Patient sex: F
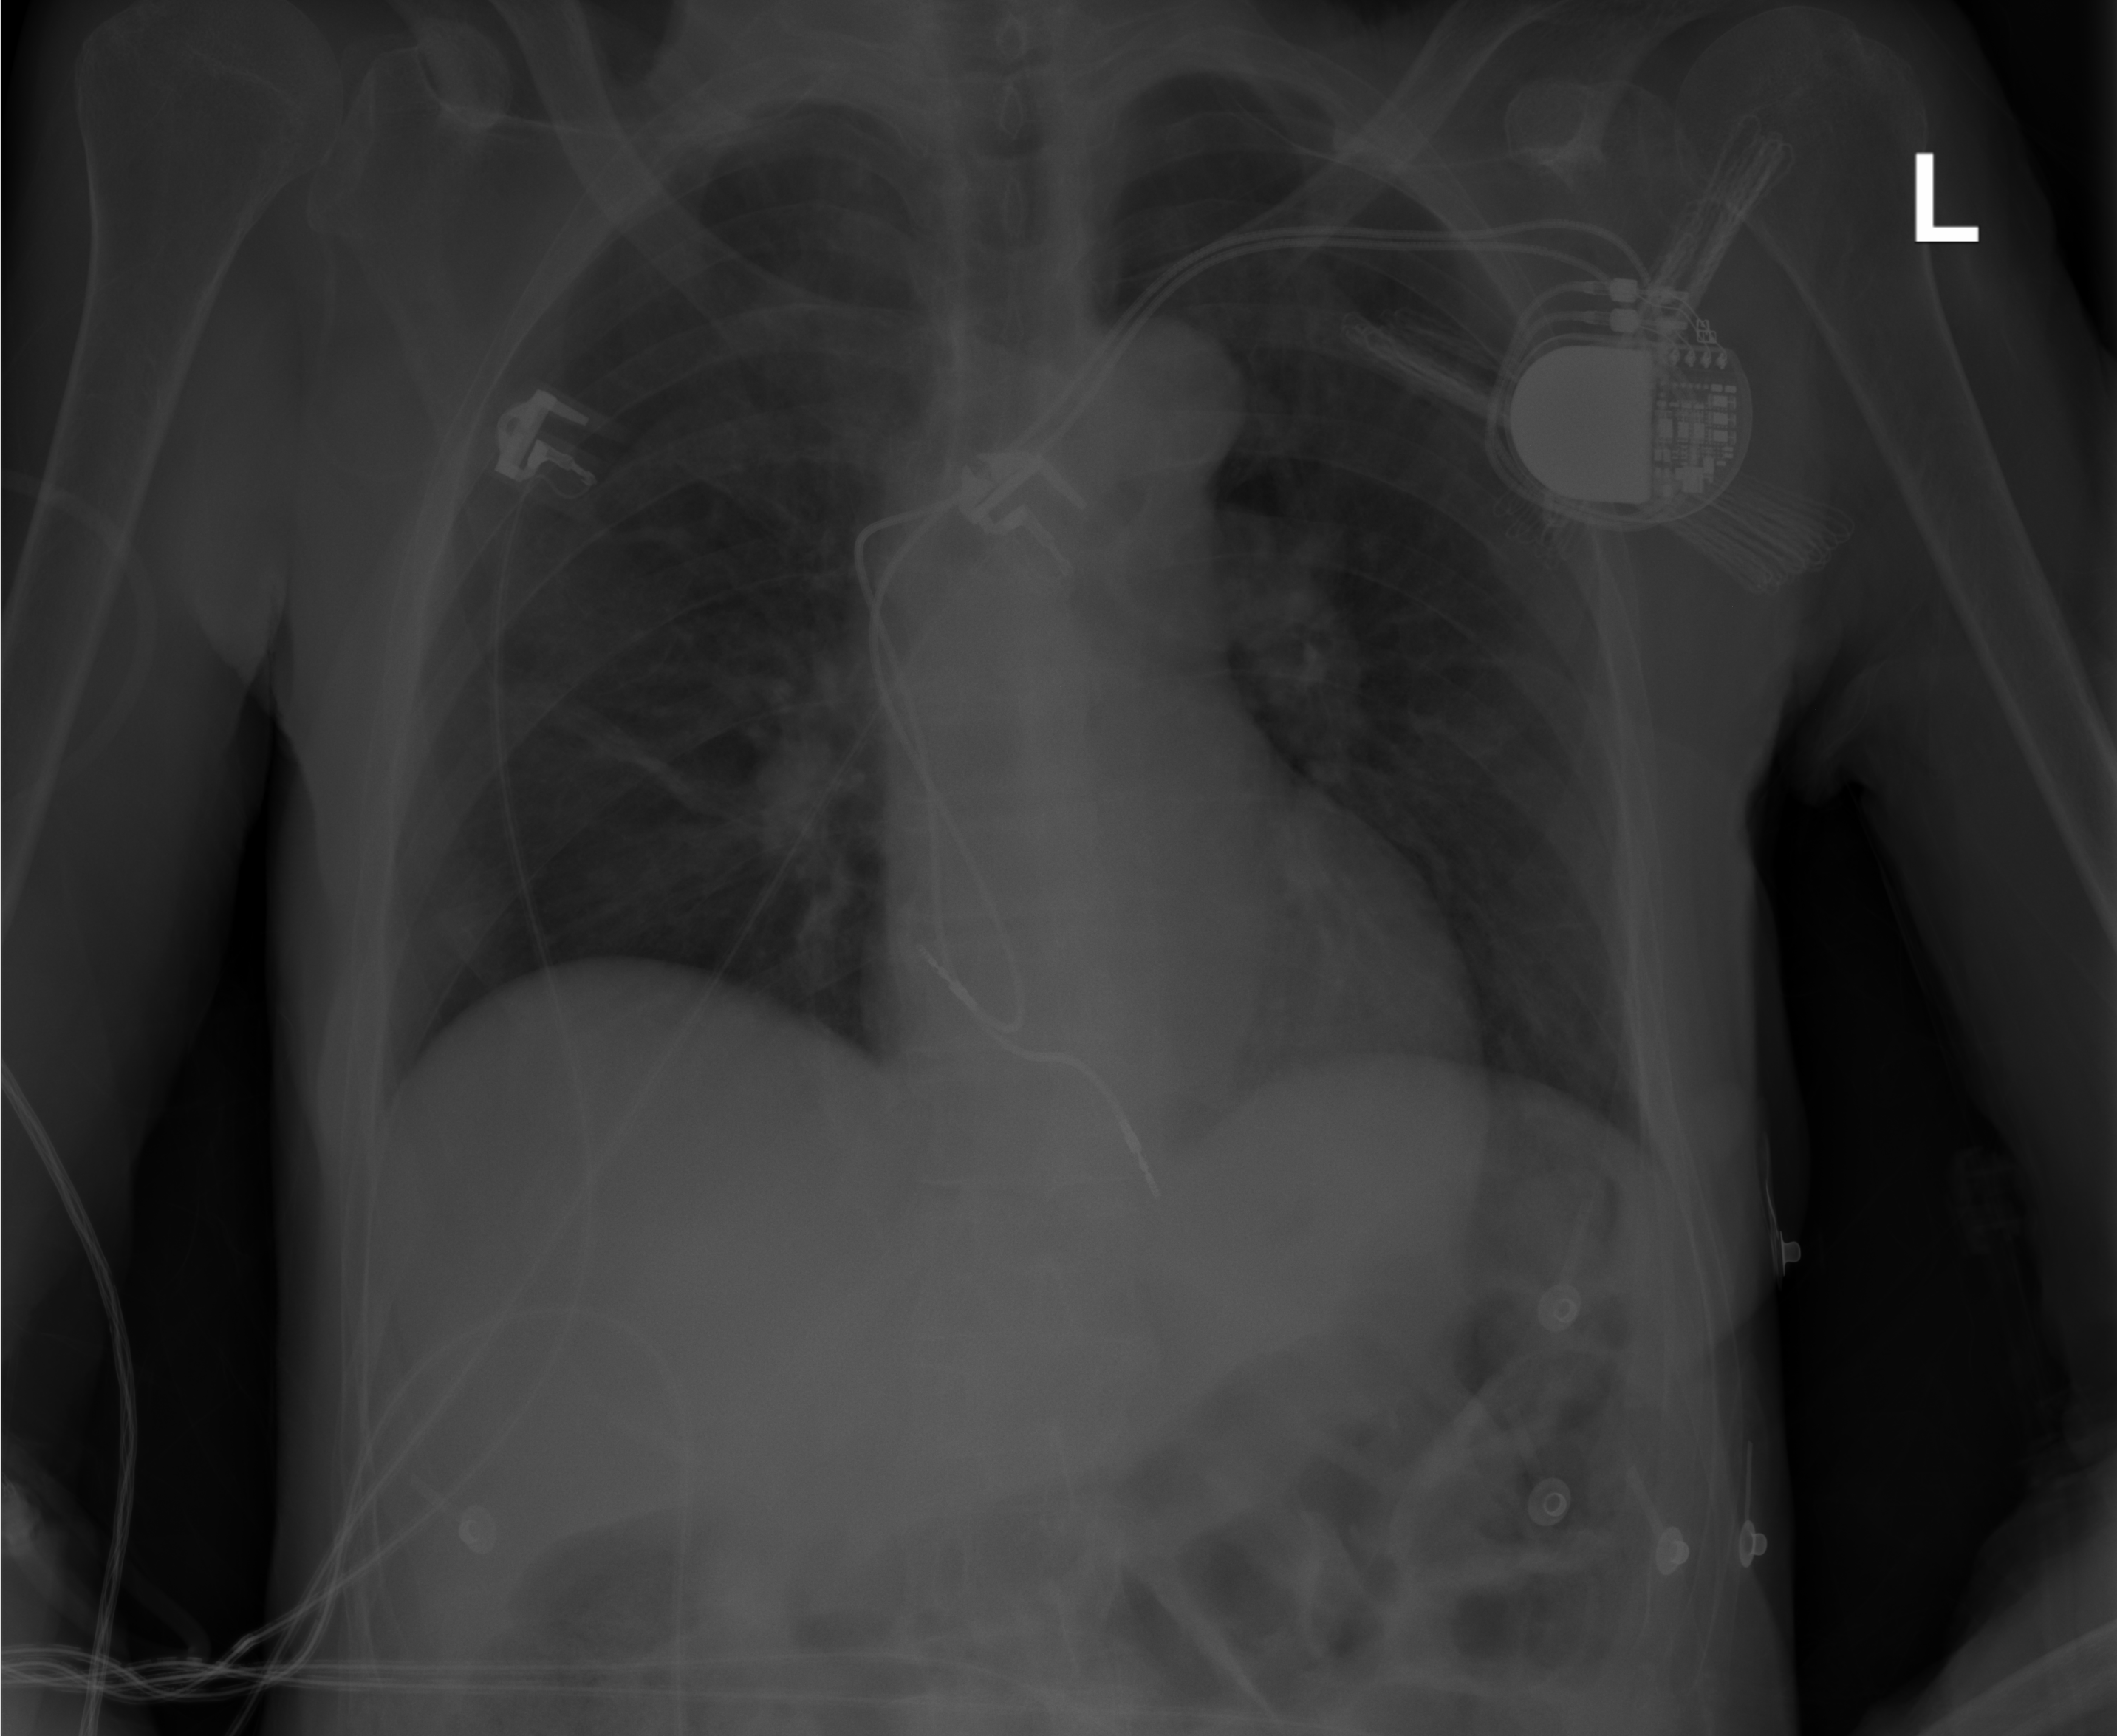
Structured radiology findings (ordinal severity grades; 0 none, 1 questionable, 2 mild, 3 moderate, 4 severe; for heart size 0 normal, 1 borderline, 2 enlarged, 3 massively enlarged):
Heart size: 0
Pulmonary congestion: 0
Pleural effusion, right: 0
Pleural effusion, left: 0
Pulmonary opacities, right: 0
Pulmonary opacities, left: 0
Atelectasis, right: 2
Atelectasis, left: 0